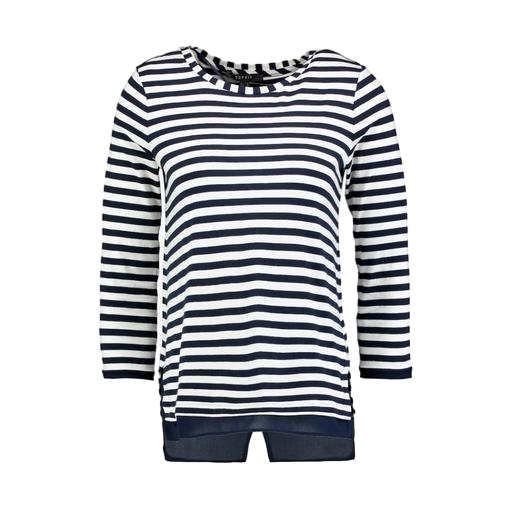
blue long-sleeved striped top, striped and long shirt, blue women's striped long-sleeve t-shirt, white background